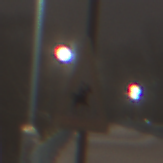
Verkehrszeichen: ReiterLinks
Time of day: Night
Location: Outdoor (Urban)
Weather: Overcast
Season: Winter
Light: Artificial